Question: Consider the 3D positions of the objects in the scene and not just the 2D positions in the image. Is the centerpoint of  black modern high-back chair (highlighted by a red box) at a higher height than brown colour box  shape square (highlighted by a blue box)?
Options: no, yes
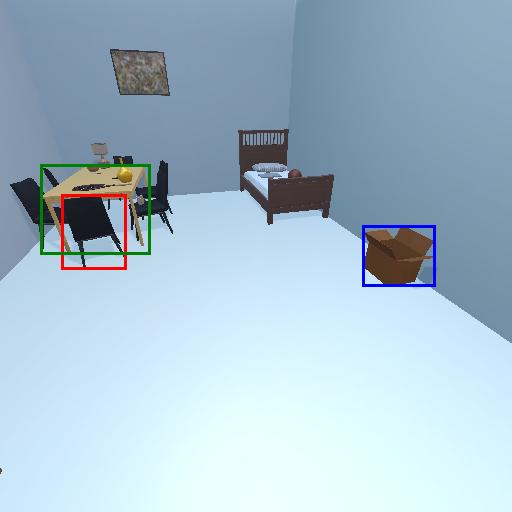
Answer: no